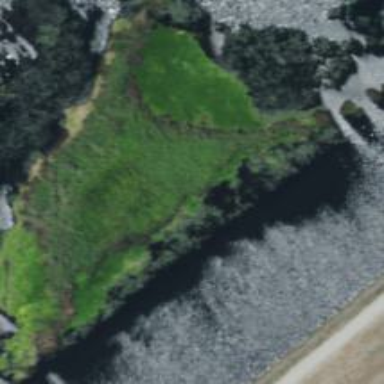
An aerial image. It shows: Marsh wetland.